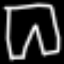
Label: pants